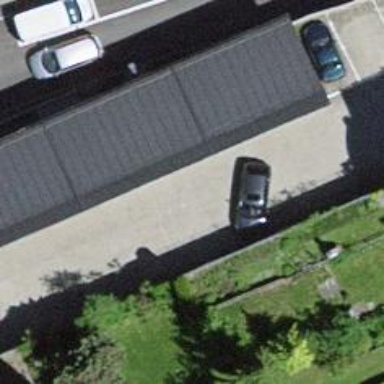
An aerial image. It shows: Garages as the designated land use.